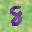
Label: 8